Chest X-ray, PA view. Patient: 37 years old, sex M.
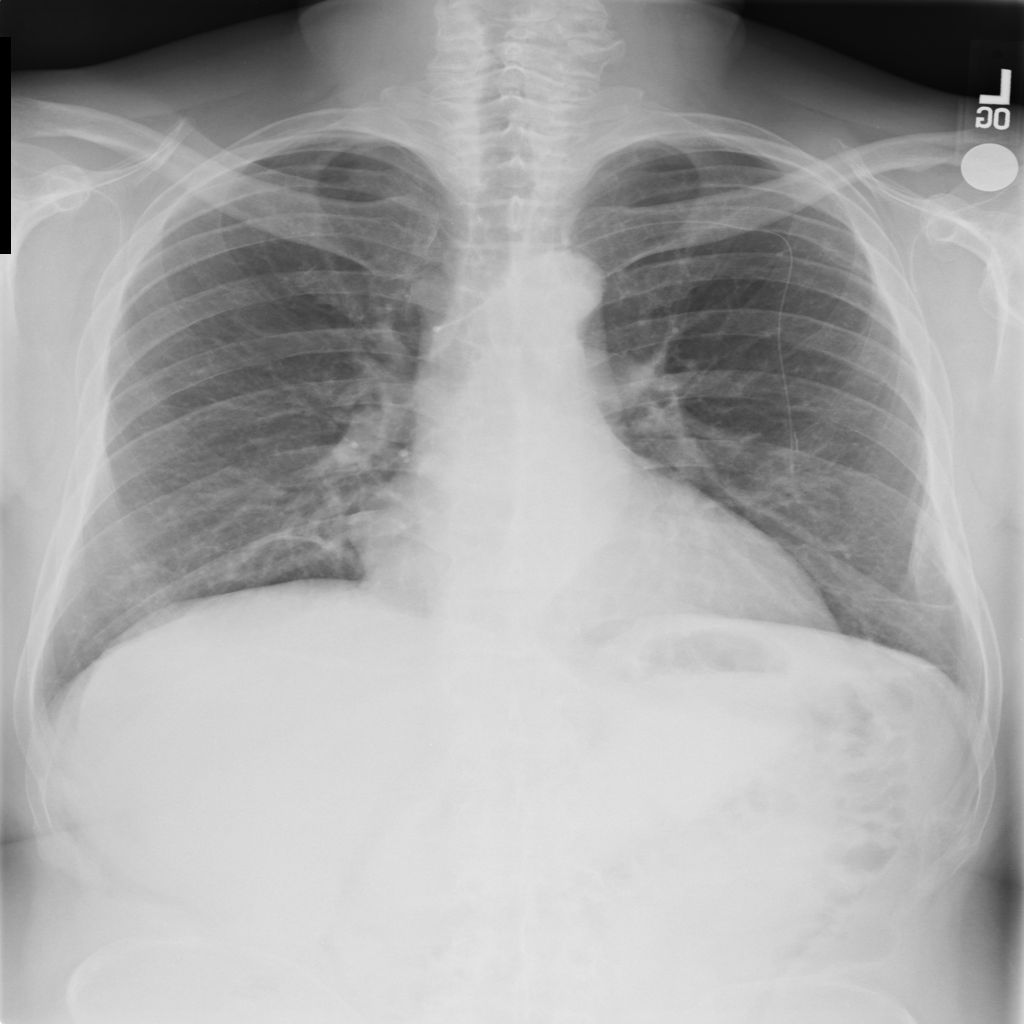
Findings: No Finding